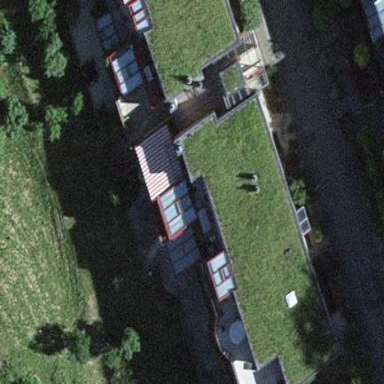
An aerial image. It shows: Residential building.